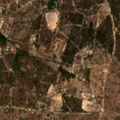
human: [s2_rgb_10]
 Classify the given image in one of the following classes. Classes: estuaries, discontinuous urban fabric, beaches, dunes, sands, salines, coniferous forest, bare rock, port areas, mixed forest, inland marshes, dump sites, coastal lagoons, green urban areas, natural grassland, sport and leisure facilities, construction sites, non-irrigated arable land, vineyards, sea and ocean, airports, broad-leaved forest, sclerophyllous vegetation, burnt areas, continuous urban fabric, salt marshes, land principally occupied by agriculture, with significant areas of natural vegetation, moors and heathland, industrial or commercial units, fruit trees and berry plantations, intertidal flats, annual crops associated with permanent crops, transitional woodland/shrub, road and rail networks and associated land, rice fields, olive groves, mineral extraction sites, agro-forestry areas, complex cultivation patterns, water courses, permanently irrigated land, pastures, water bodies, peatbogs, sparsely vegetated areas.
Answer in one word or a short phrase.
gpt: complex cultivation patterns, agro-forestry areas, broad-leaved forest, mixed forest